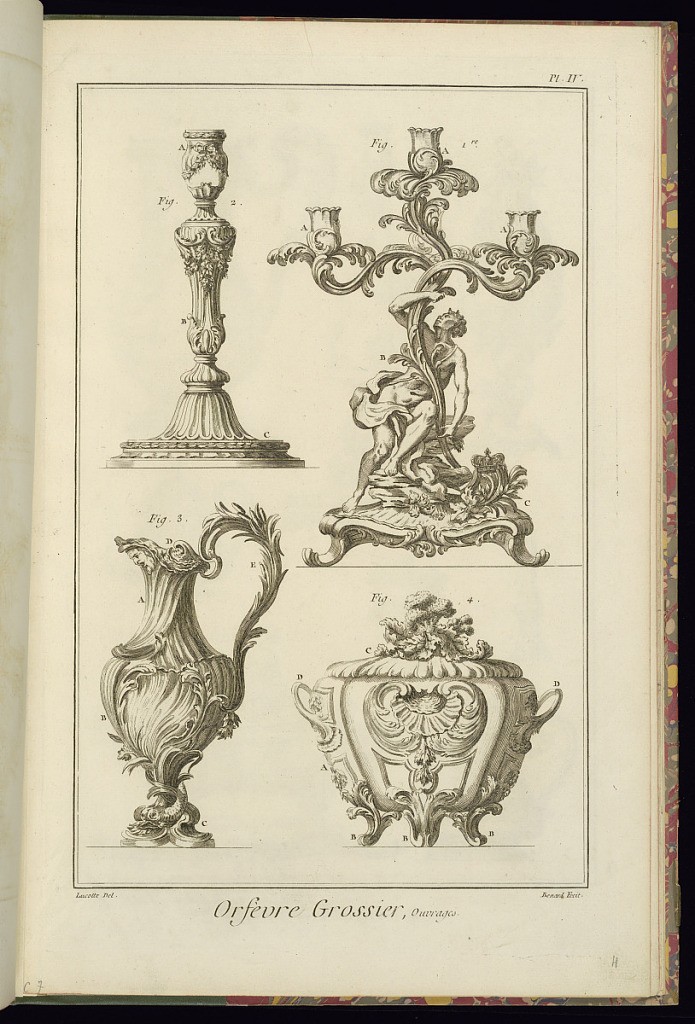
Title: Orfèvre Grossier, Ouvrages
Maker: J.R. Lucotte, French, 1733 – 1784
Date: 1762
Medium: Etching and engraving on laid paper
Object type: Print
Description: Plate depicting designs for four silver objects including a candlestick, candelabra, ewer and lidded vase or bowl. The objects are decorated with rococo motifs and are numbered and lettered. The plate is titled, numbered, and signed.